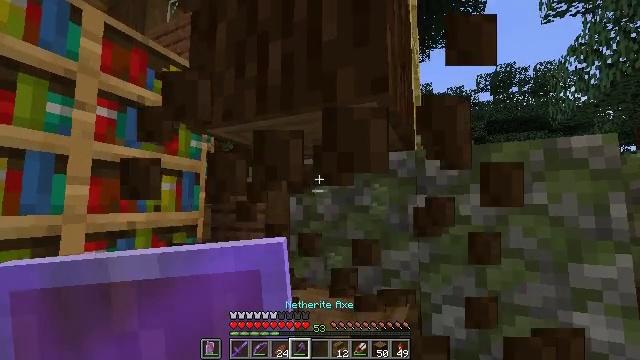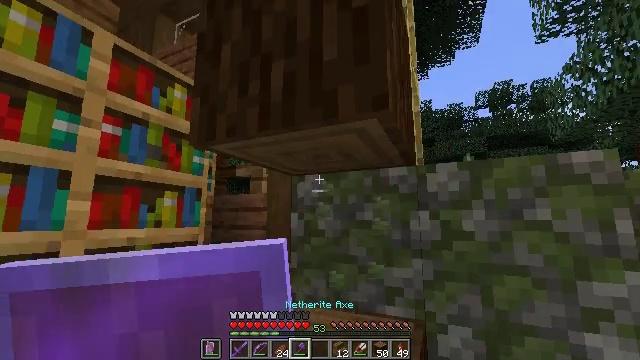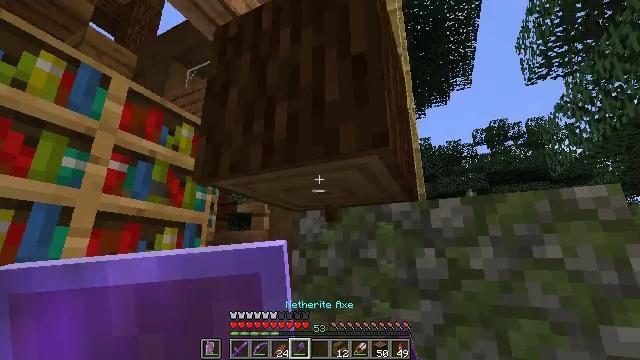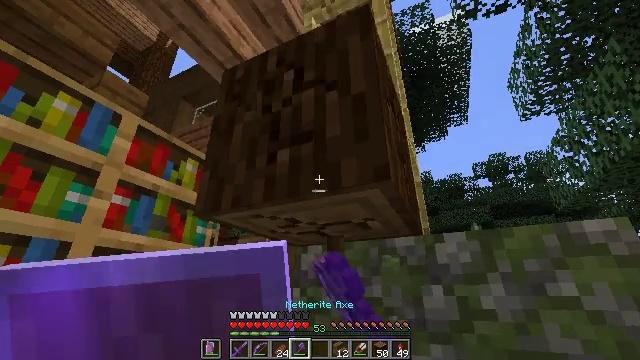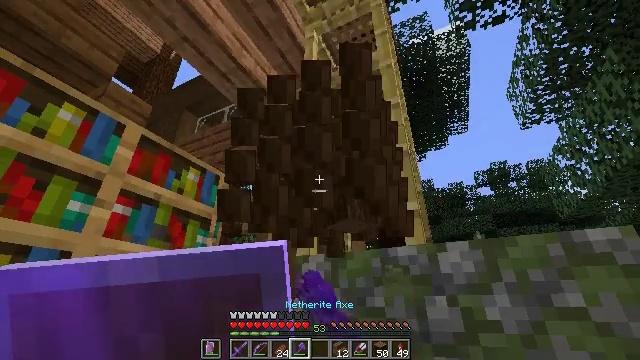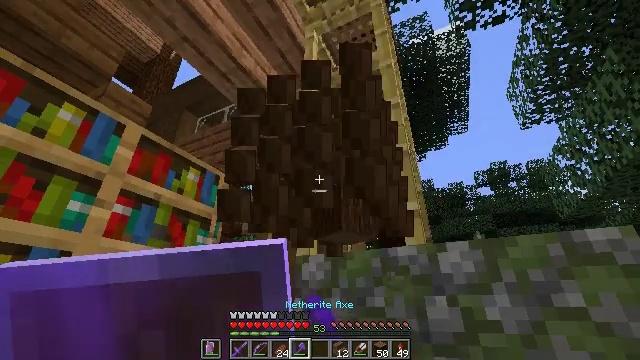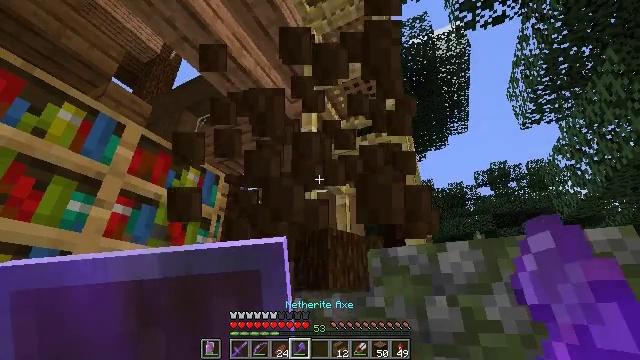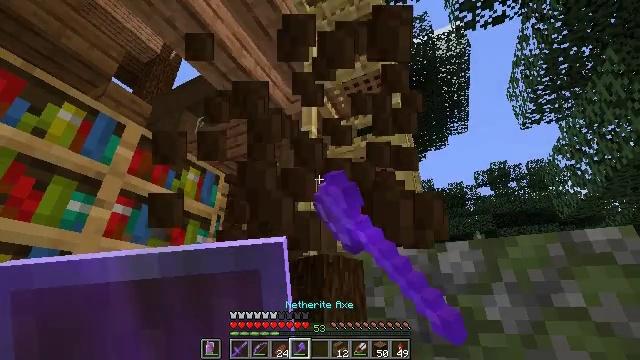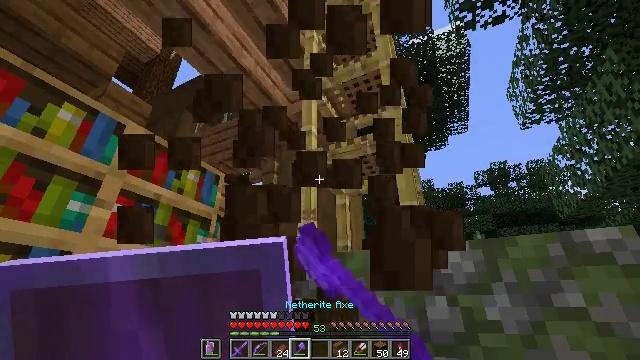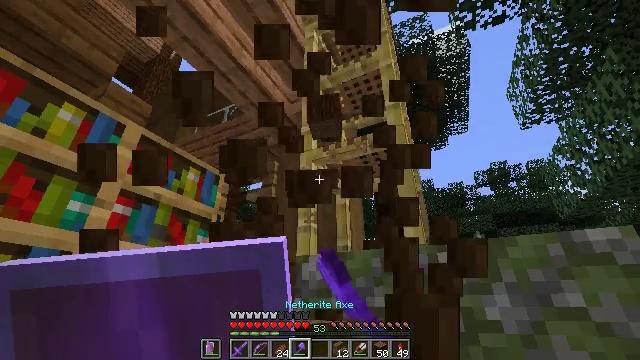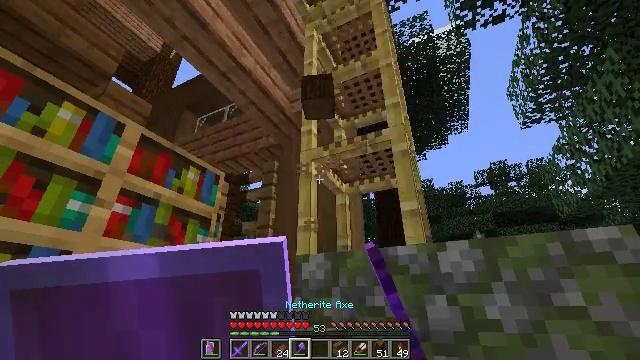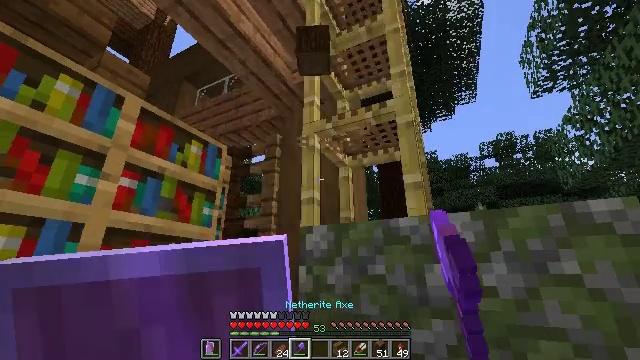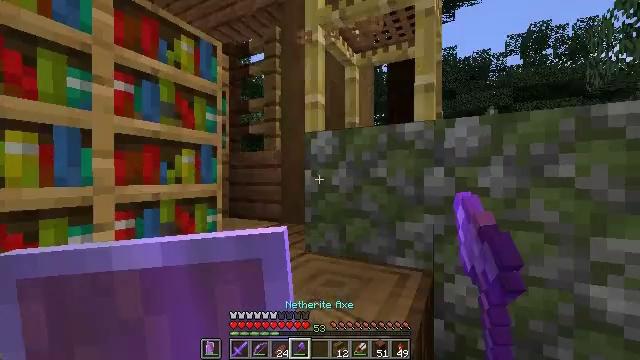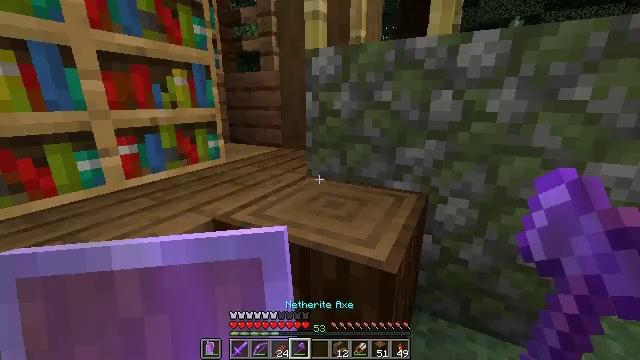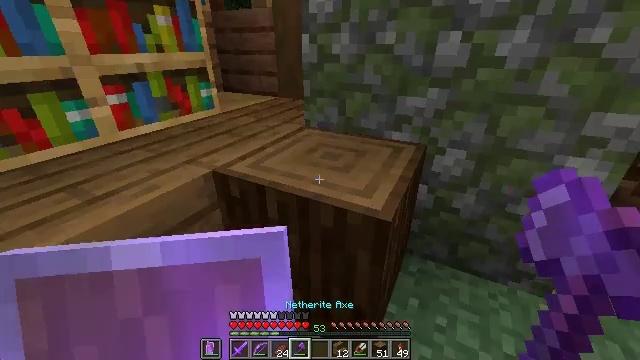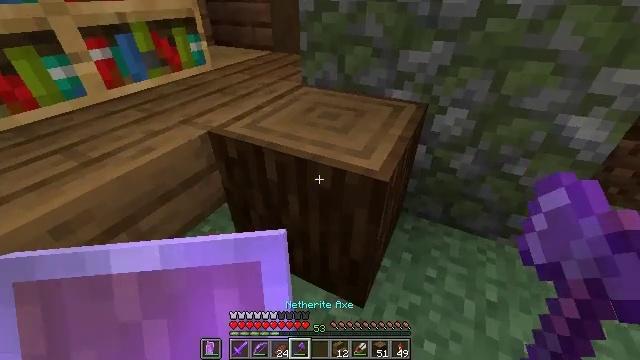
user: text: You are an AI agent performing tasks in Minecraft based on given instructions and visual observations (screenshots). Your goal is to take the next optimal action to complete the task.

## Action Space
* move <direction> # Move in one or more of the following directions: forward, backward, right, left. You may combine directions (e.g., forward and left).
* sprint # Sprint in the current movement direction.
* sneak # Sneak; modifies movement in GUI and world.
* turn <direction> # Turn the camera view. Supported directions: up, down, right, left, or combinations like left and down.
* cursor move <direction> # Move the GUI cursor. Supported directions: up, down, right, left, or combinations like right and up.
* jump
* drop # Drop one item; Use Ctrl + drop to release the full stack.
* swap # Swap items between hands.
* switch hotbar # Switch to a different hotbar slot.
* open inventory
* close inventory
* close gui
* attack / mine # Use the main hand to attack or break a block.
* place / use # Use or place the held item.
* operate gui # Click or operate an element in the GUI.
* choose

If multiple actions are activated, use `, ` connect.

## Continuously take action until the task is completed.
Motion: motion action
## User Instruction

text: Break the spruce log from the tree.
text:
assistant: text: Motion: turn up, attack / mine
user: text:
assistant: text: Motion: turn up, attack / mine
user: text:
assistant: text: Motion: turn up, attack / mine
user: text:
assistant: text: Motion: turn up, attack / mine
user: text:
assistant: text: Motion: attack / mine
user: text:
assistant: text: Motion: attack / mine
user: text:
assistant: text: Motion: attack / mine
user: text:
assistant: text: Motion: attack / mine
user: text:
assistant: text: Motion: attack / mine
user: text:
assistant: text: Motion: no_op
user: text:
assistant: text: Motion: turn down
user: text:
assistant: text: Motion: turn left and down
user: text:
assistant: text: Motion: turn down
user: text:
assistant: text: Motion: turn down
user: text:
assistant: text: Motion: turn down
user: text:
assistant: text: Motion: turn down
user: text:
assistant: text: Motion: turn down
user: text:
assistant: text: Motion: no_op
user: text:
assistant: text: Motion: attack / mine
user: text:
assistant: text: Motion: attack / mine
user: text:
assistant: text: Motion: attack / mine
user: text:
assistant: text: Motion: attack / mine
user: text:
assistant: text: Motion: attack / mine
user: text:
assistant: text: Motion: attack / mine
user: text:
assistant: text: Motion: attack / mine